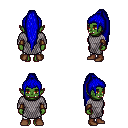
a pixel art fantasy rpg character, female body template, orc, green skin, chain mail, white pants, blue extra-long topknot hairstyle, leather bracers, brown shoes, four views (front, back, left, right), 2x2 character sprite sheet, small pixel art, hard edges, no anti-aliasing